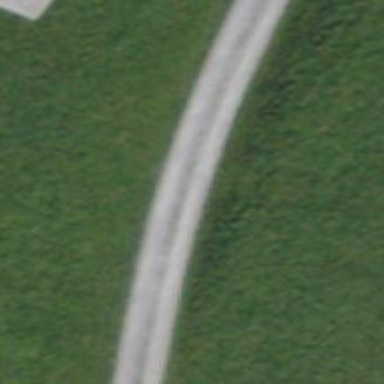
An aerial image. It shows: Track with grade1 tracktype.